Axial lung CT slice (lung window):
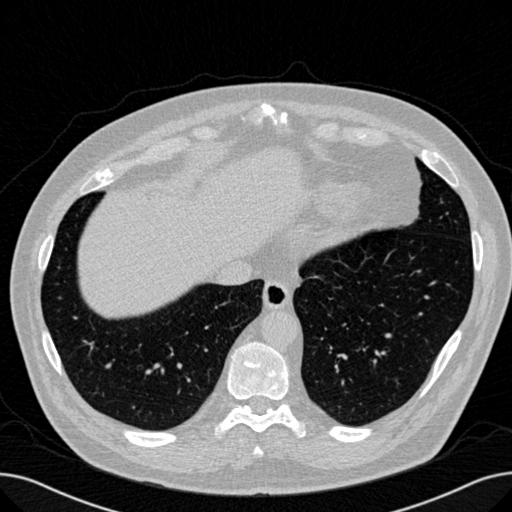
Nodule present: no